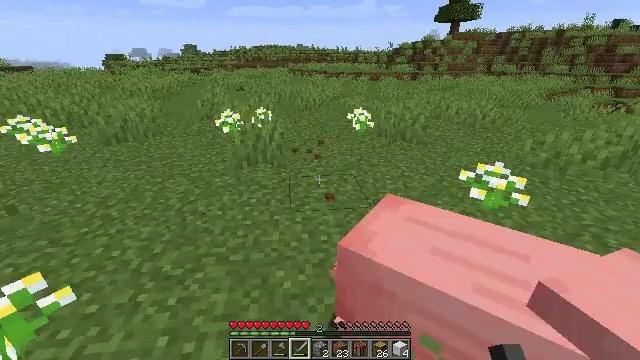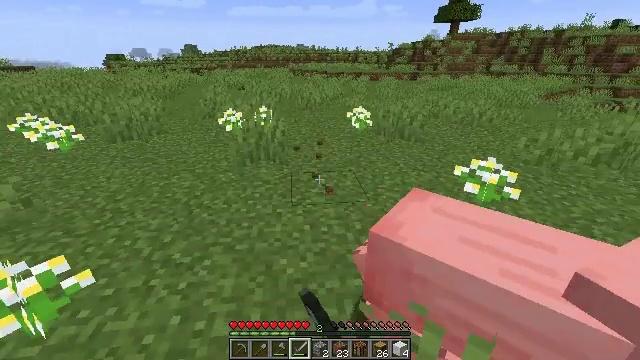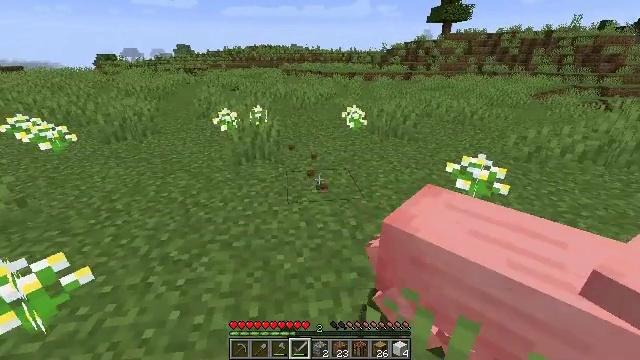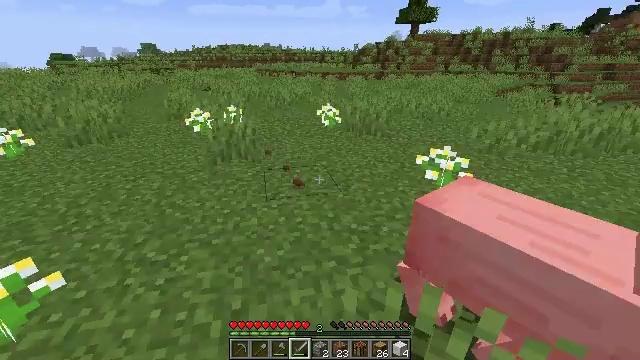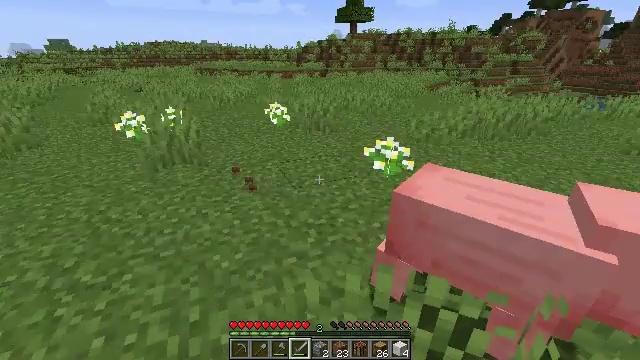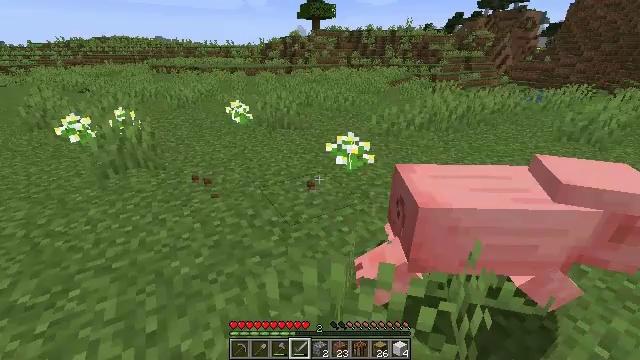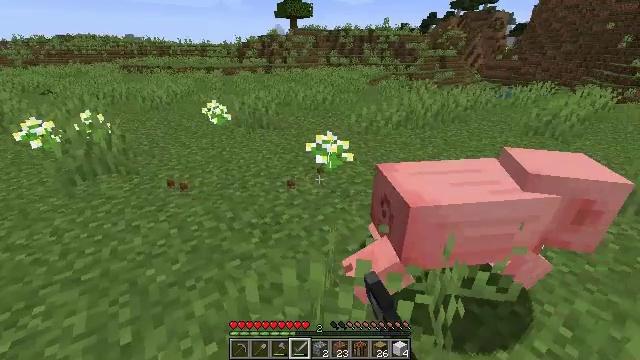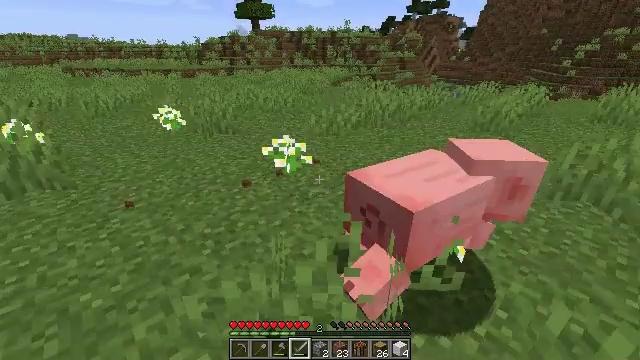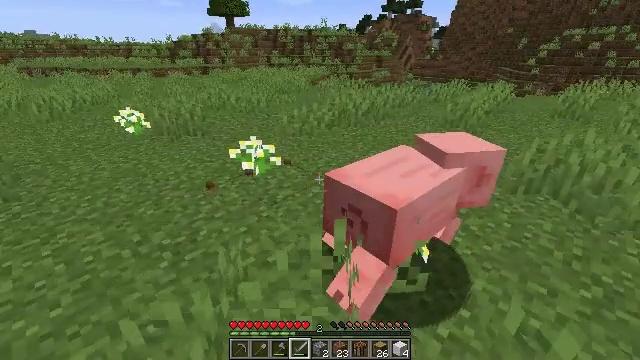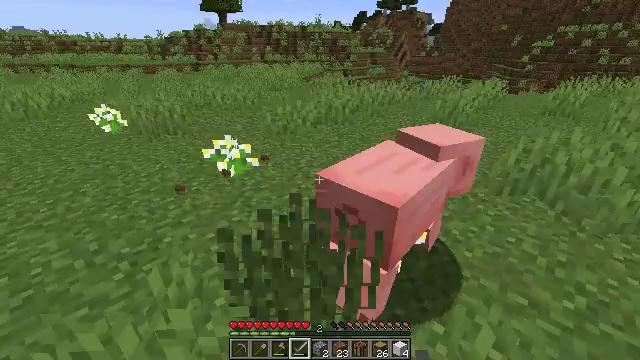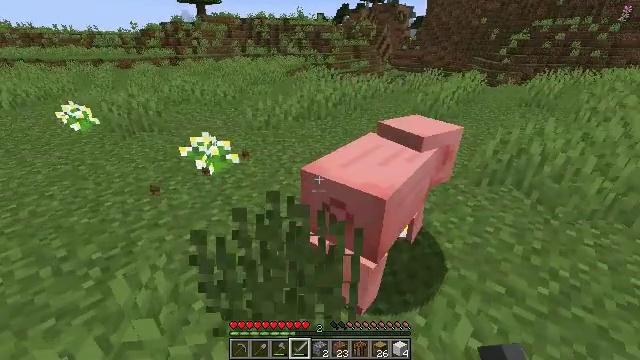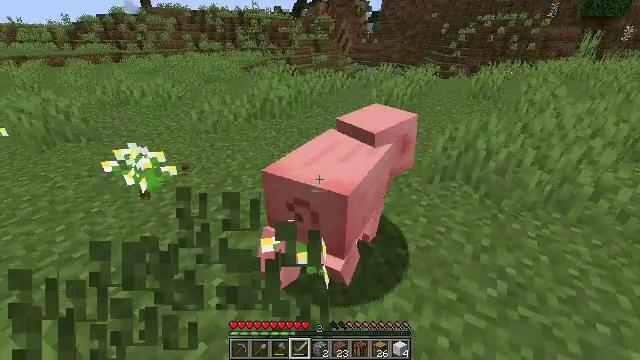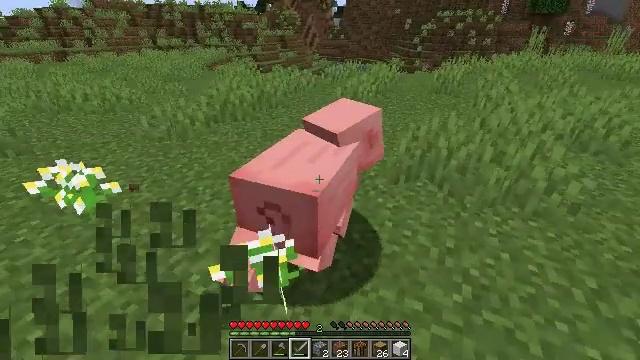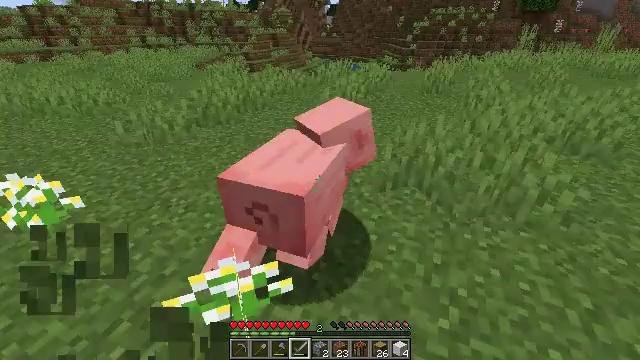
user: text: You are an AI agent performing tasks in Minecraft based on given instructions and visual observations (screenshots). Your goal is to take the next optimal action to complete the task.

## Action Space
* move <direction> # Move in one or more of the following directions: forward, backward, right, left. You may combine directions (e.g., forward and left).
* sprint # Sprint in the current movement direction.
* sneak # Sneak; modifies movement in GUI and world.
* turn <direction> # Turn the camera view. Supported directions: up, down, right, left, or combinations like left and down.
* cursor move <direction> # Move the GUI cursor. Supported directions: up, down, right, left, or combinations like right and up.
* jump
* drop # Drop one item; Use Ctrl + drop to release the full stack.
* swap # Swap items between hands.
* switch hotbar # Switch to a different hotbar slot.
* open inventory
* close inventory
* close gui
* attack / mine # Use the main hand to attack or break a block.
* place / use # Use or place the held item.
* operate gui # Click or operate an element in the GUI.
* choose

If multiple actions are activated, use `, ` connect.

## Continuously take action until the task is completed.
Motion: motion action
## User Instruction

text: Break the grass block.
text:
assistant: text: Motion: attack / mine
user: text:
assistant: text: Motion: turn right, attack / mine
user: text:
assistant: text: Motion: turn right
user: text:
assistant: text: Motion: turn right
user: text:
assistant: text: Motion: move right, turn right, attack / mine
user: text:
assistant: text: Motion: move right, turn right, attack / mine
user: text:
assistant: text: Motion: move forward and move right, turn right, attack / mine
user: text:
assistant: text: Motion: move forward and move right, turn right
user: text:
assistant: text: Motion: move forward and move right, attack / mine
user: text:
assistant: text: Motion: move forward and move right, turn right and down, attack / mine
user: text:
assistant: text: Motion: move forward and move right, turn right, attack / mine
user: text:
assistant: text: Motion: move forward and move right, turn right, attack / mine
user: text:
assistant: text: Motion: move forward and move right, turn right, attack / mine
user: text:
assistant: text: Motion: attack / mine